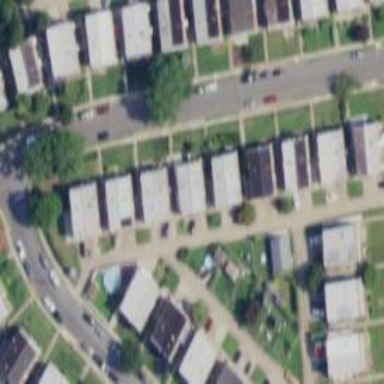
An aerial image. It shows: Alley classified as service road.